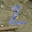
Label: 2